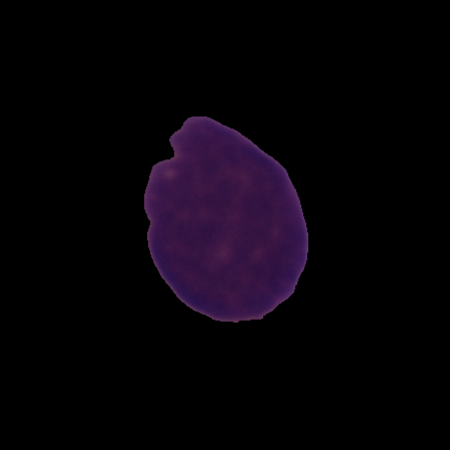
Label: cancer